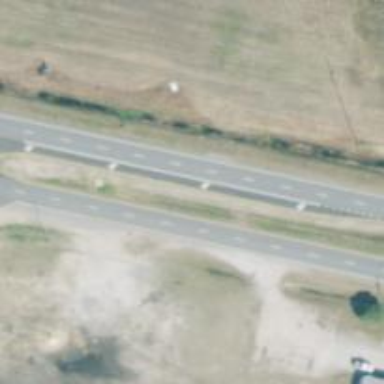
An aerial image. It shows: Expressway with dual carriageway. The highway has asphalt surface.